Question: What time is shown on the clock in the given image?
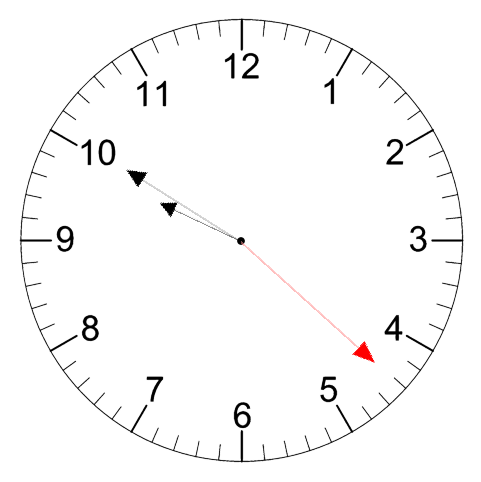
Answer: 09:50:22